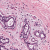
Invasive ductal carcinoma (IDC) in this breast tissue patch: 0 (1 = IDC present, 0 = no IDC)